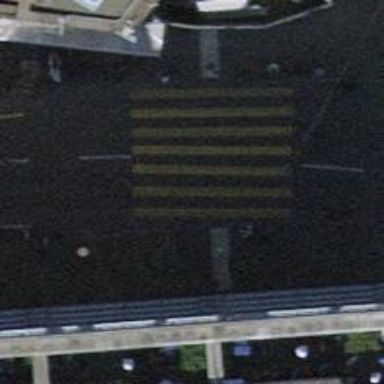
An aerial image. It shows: Kerb serving as barrier.